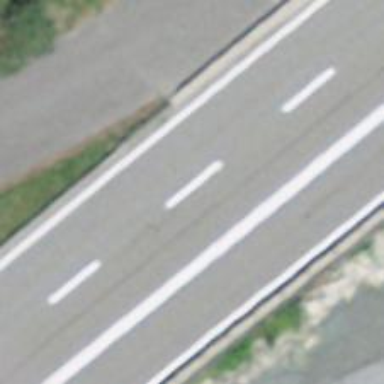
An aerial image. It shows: Primary highway bridge with asphalt surface.